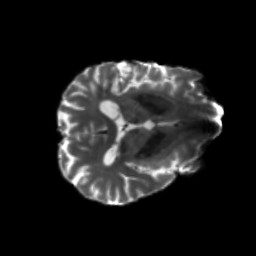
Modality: T2w
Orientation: axial
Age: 70
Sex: male
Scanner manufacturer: siemens
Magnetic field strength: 3 T
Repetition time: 5.25 s
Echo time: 0.08 s